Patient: sex M, age 46
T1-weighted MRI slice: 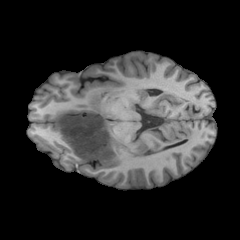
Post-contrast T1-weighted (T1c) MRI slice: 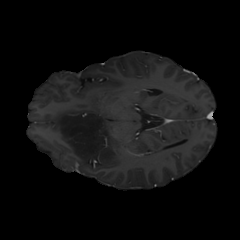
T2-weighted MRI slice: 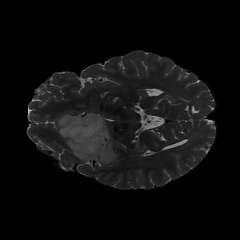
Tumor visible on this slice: yes
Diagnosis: Astrocytoma, IDH-mutant
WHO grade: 2